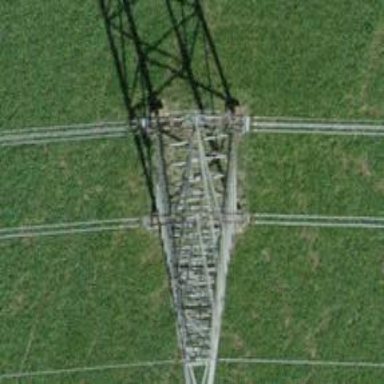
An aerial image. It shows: Power tower.